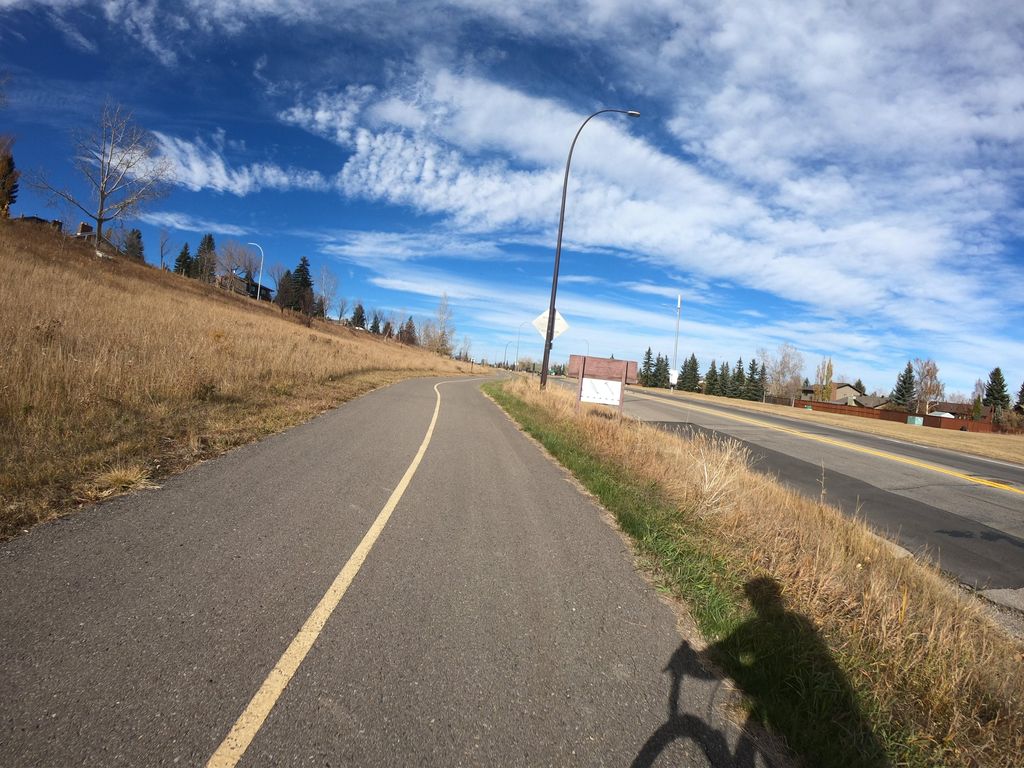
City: calgary